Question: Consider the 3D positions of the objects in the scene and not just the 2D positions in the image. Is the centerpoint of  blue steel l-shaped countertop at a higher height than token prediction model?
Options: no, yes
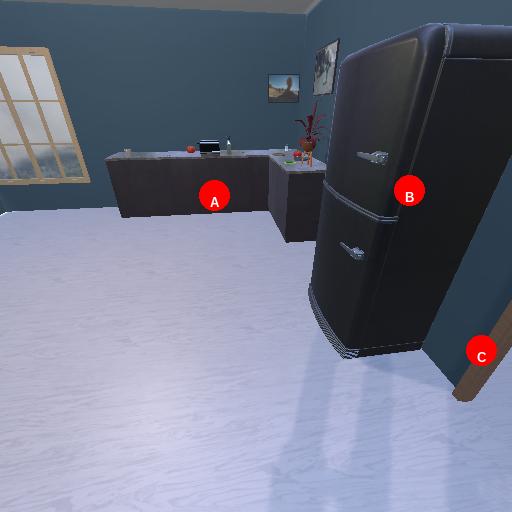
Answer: no